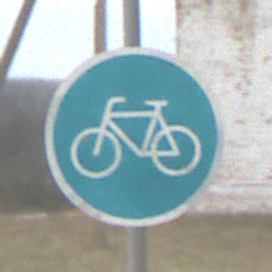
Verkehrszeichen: Radweg
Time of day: MorningAfternoon
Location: Outdoor (Nature)
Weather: PartlyCloudy
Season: Autumn
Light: Natural